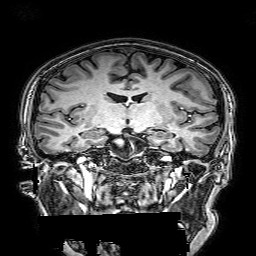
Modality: T1w
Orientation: sagittal
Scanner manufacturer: philips
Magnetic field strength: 3 T
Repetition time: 0.0096 s
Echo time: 0.0046 s